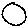
Label: circle